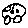
Label: car